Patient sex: F
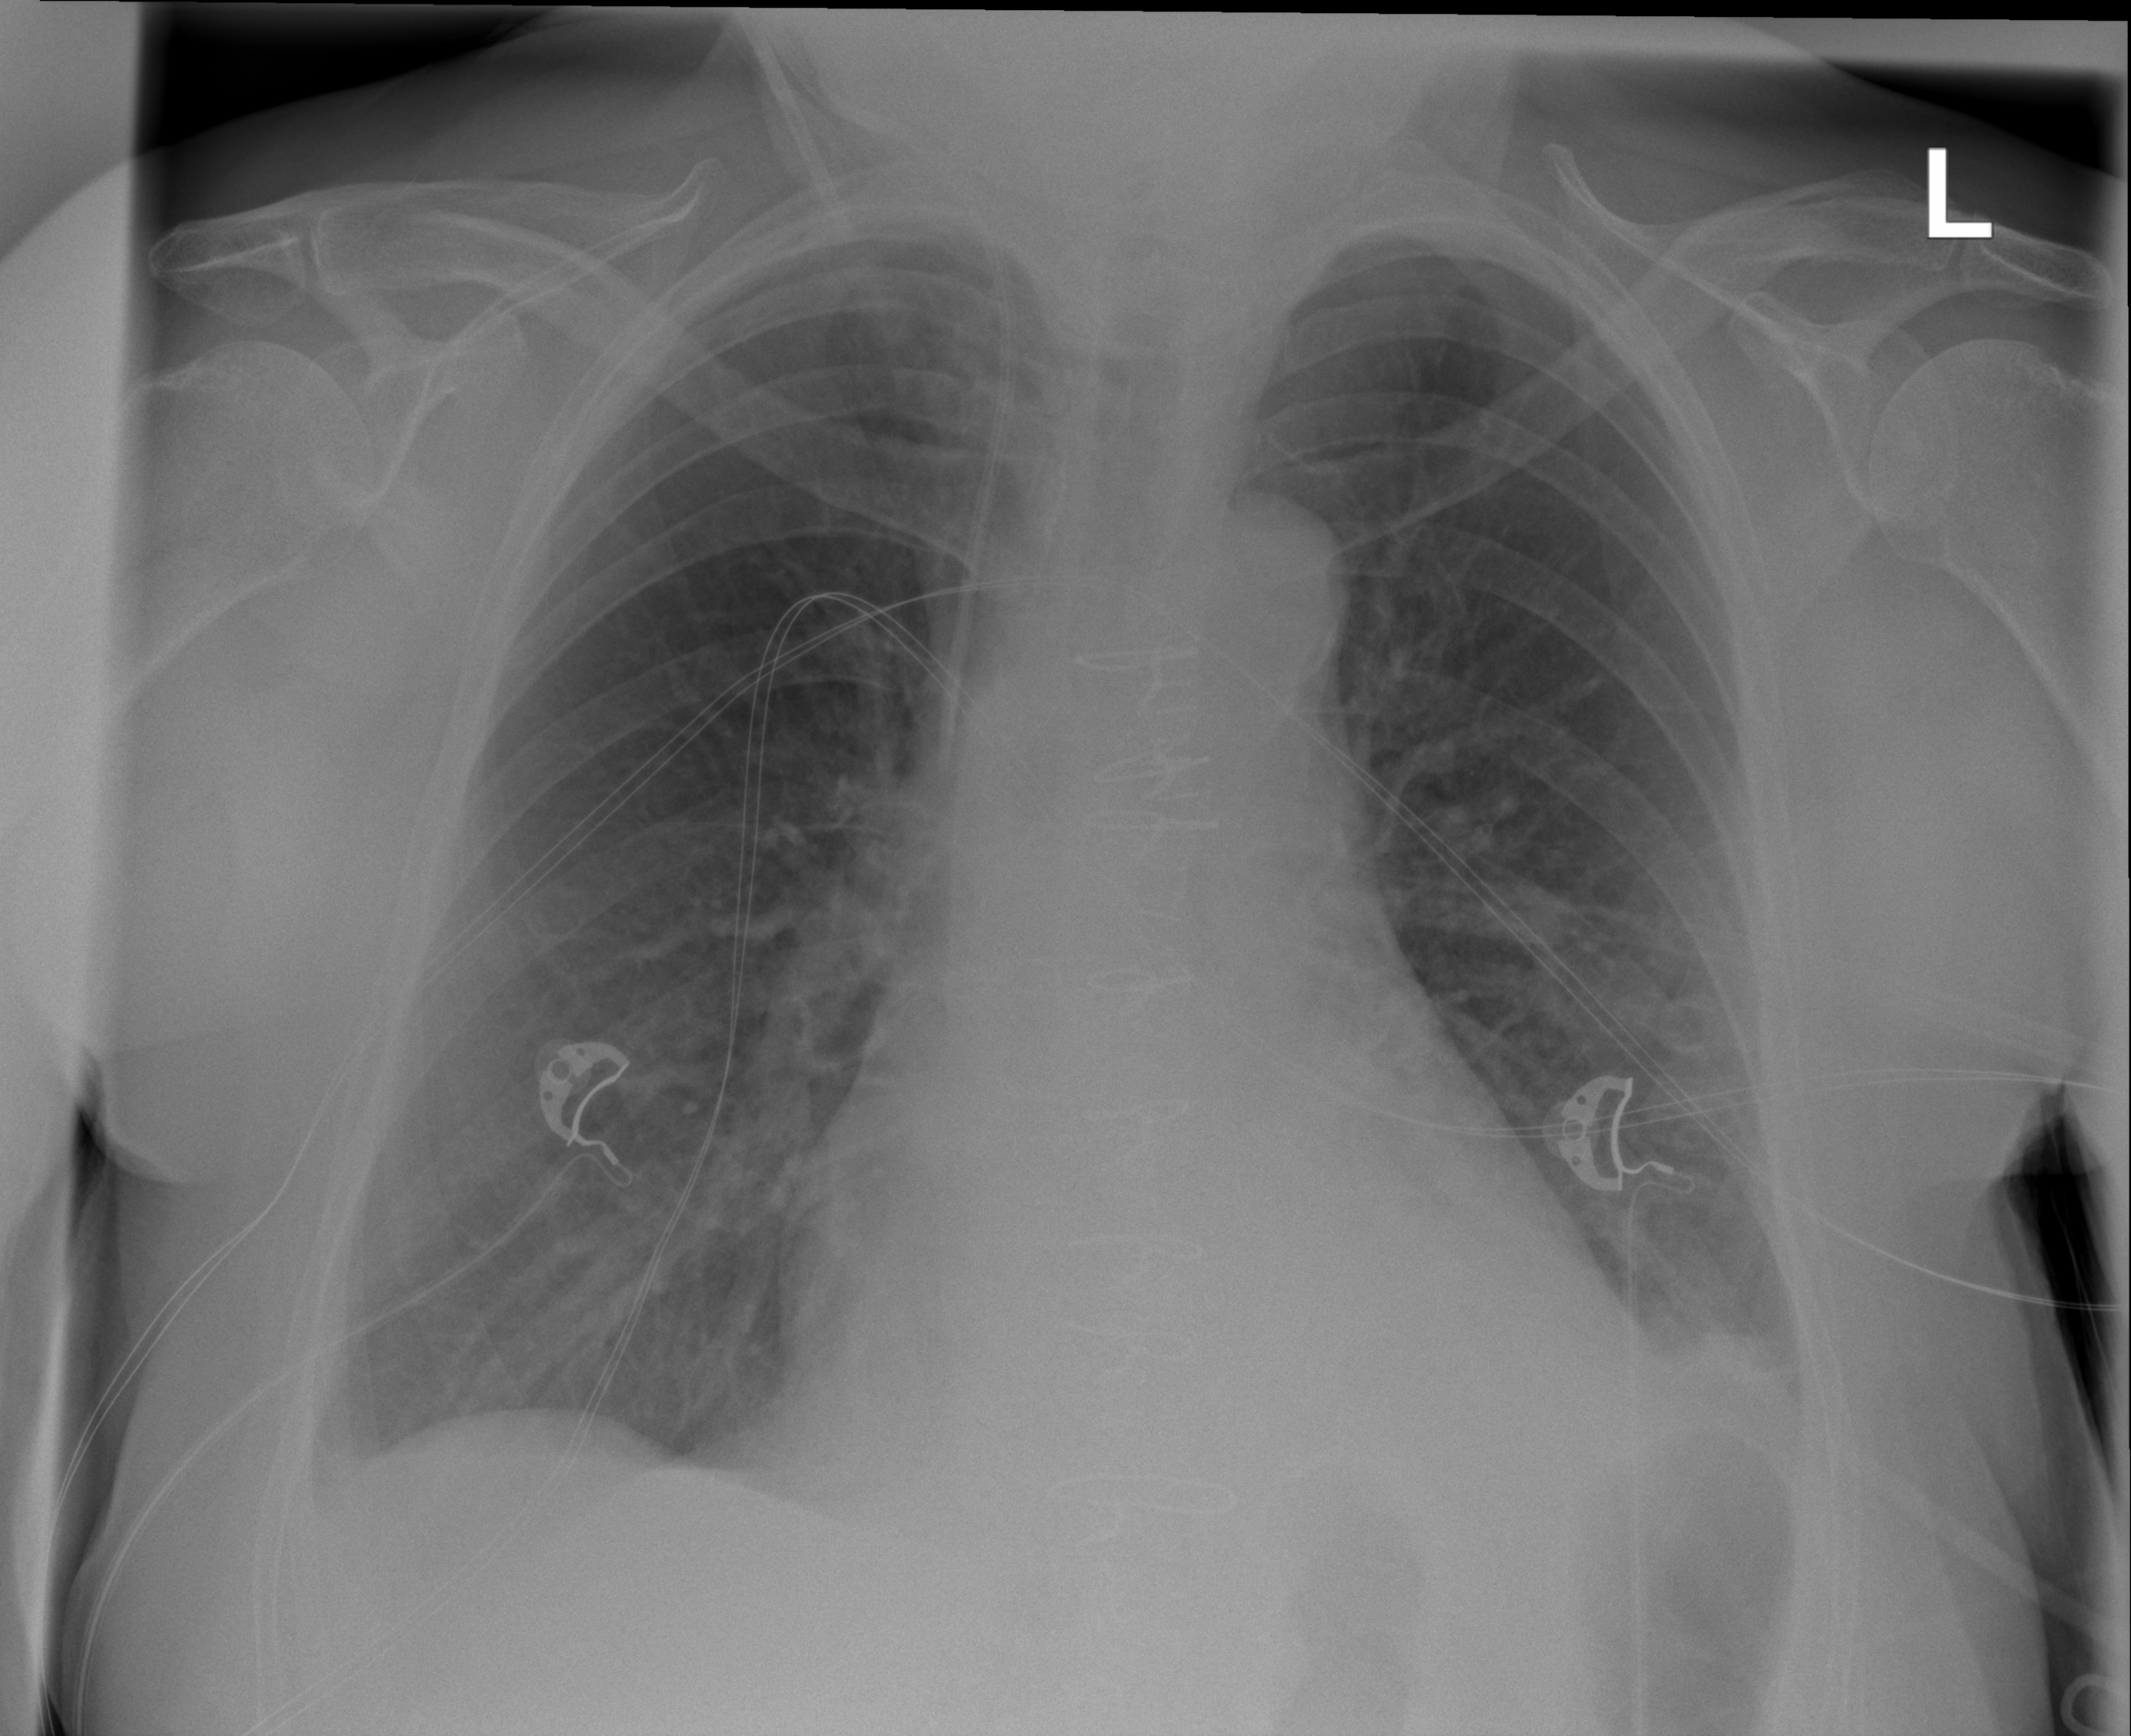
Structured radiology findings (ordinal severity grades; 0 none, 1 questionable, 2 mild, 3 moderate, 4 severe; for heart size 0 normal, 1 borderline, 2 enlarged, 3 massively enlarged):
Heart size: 2
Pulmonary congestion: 0
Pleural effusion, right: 1
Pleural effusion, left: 1
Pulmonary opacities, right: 0
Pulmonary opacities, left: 0
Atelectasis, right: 0
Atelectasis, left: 1